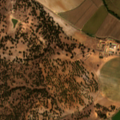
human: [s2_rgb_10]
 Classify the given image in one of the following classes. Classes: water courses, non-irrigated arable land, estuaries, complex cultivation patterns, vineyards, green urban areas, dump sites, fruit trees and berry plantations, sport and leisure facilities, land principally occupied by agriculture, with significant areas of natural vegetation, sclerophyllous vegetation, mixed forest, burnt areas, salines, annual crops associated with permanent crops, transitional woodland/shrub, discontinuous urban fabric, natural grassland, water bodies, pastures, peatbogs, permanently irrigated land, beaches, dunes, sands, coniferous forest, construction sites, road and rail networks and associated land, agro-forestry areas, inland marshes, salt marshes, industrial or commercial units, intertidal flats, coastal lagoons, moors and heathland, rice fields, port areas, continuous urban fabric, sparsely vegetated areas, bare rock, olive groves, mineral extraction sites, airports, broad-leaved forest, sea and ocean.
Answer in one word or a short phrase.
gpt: permanently irrigated land, rice fields, agro-forestry areas, coniferous forest, water bodies